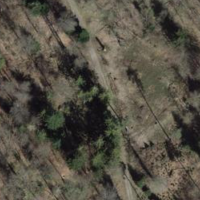
EUNIS habitat code: 44
Species observed at this site:
Aegopodium podagraria